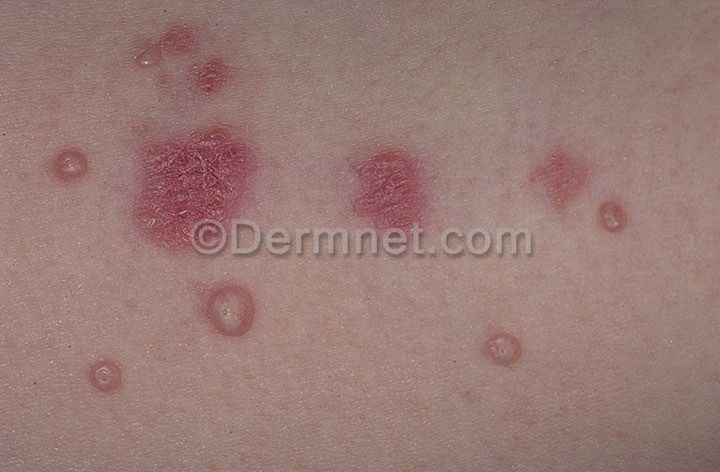
Disease: Warts Molluscum and other Viral Infections